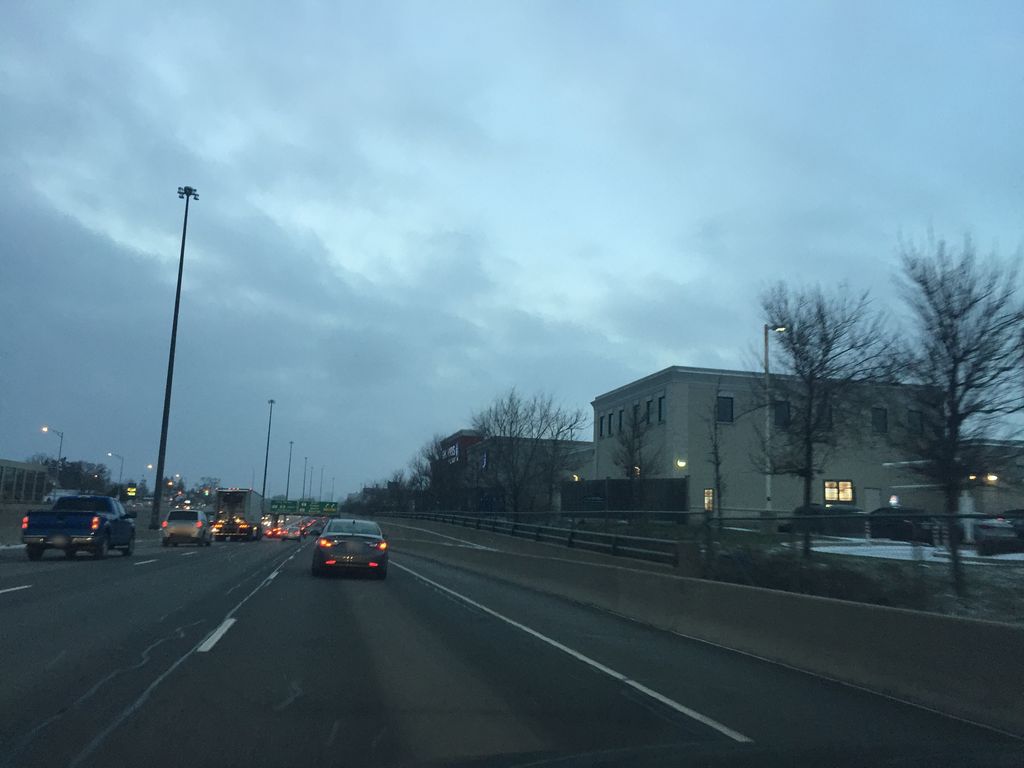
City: kitchener-waterloo